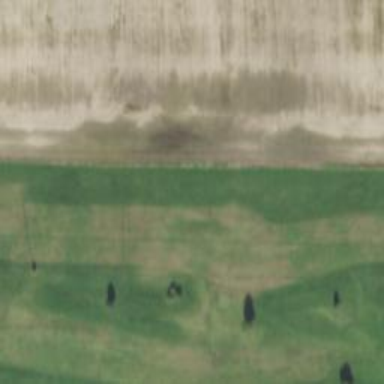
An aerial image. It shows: Golf hole.